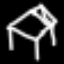
Label: bed